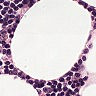
Metastatic tissue present: no